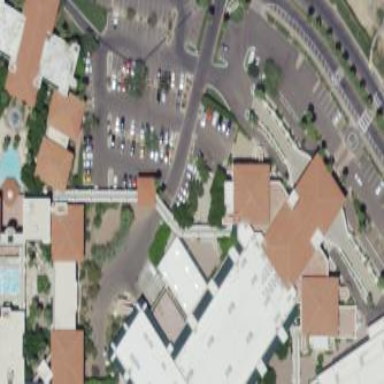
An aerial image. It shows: Conference center building.